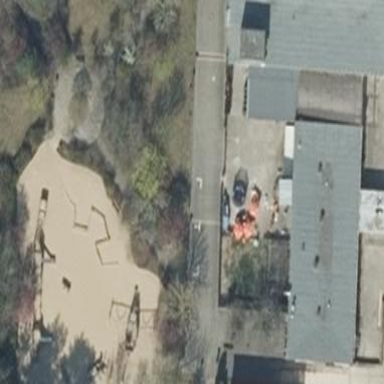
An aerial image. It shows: Playground area for leisure land.